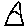
Label: triangle